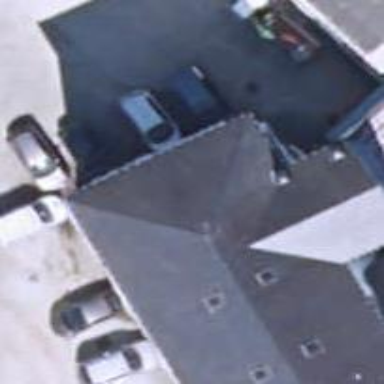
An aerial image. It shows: Restaurant building.